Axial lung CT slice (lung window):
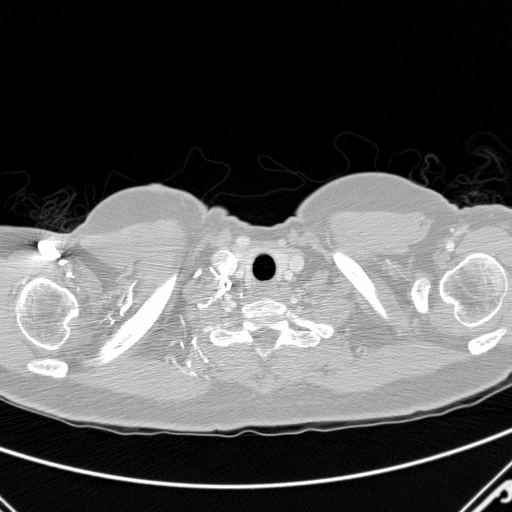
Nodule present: no